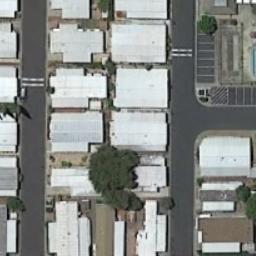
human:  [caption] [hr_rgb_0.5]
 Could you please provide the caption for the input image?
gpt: The dense mobile home park has some neatly arranged white mobile homes and some roads go through the mobile home park .

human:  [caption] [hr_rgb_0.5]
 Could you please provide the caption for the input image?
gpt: Many buildings of different shapes and sizes are in mobile home parks .

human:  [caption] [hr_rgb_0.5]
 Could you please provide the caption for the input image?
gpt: There are moving homes in this rectangular area .

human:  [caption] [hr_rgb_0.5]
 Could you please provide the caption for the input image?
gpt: The mobile home park is on the open place next to the road .

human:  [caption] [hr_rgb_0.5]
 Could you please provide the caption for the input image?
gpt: There are some white buildings arranged neatly in the mobile home park .